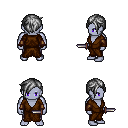
a pixel art fantasy rpg character, male body template, dark elf, purple skin, brown robe, metal pants, gray pixie cut hairstyle, leather bracers, dagger, four views (front, back, left, right), 2x2 character sprite sheet, small pixel art, hard edges, no anti-aliasing